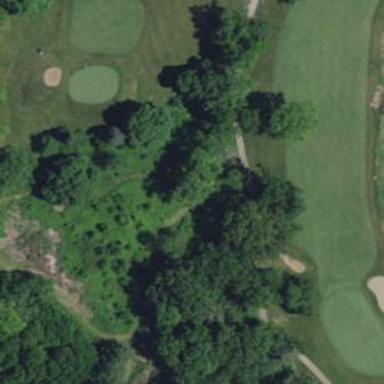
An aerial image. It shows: Rough area in golf course.